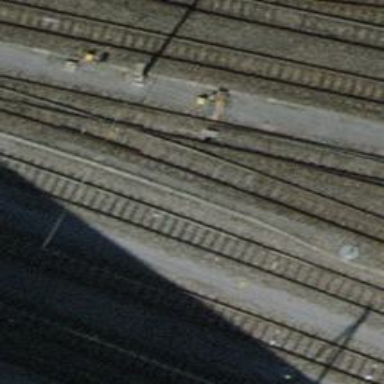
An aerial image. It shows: Railway yard with one track. The railway is electrified with contact line.